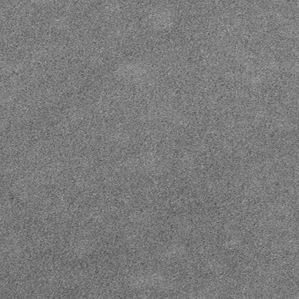
Label: frost